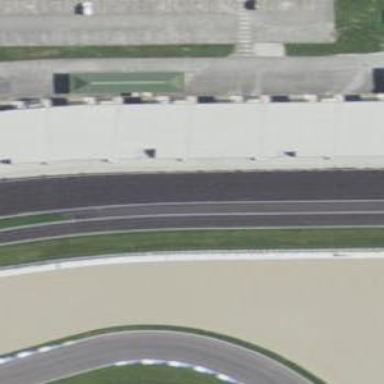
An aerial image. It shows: Asphalt raceway designed for motor sports.